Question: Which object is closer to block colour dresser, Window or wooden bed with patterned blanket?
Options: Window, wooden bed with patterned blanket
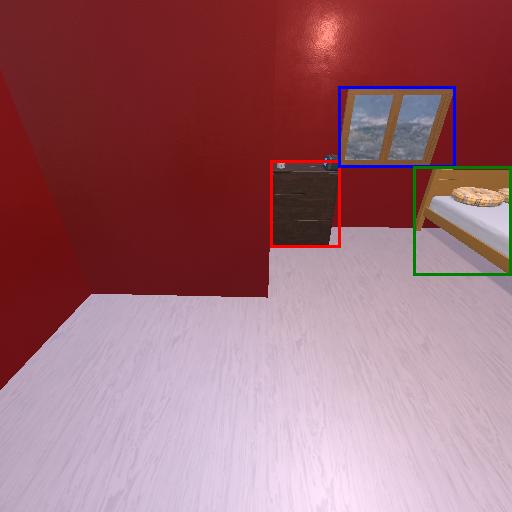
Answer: Window